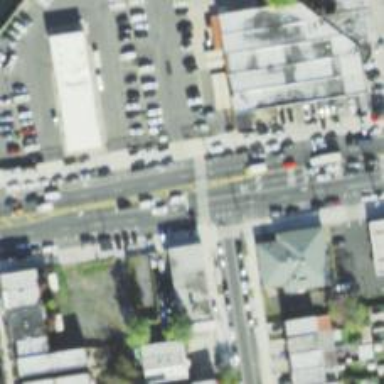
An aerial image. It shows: Secondary road with separate asphalt sidewalk.